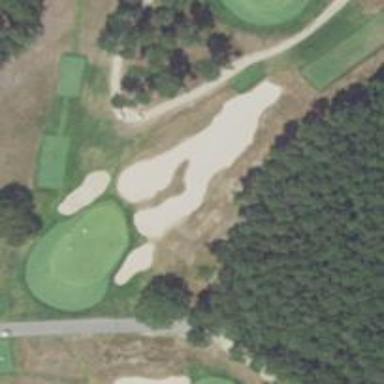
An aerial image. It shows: Golf bunker filled with sandy terrain.